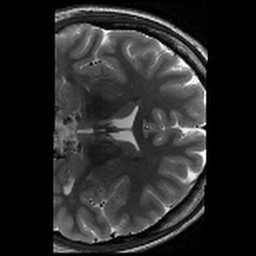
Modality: T2w
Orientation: coronal
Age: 22
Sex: female
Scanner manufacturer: siemens
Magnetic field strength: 3 T
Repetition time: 8.02 s
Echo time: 0.08 s